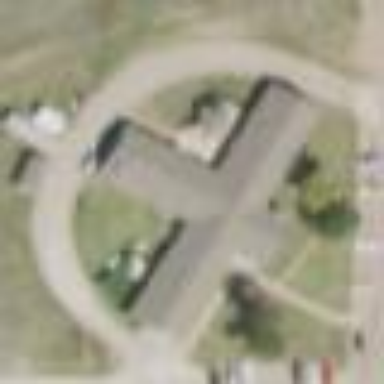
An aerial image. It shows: Nursing home.